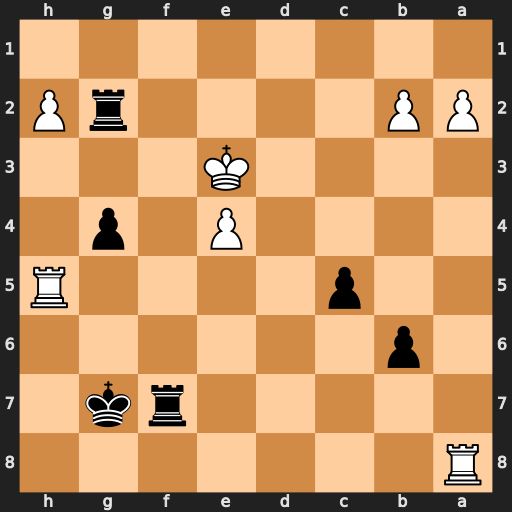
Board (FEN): R7/5rk1/1p6/2p4R/4P1p1/4K3/PP4rP/8
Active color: b
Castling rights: -
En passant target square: -
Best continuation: Rf3#